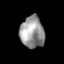
Tissue: prostate
Cell type: T cells
Senescence score: 0.3141
Nuclear area (px): 743
Mean DAPI intensity: 152.022